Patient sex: M
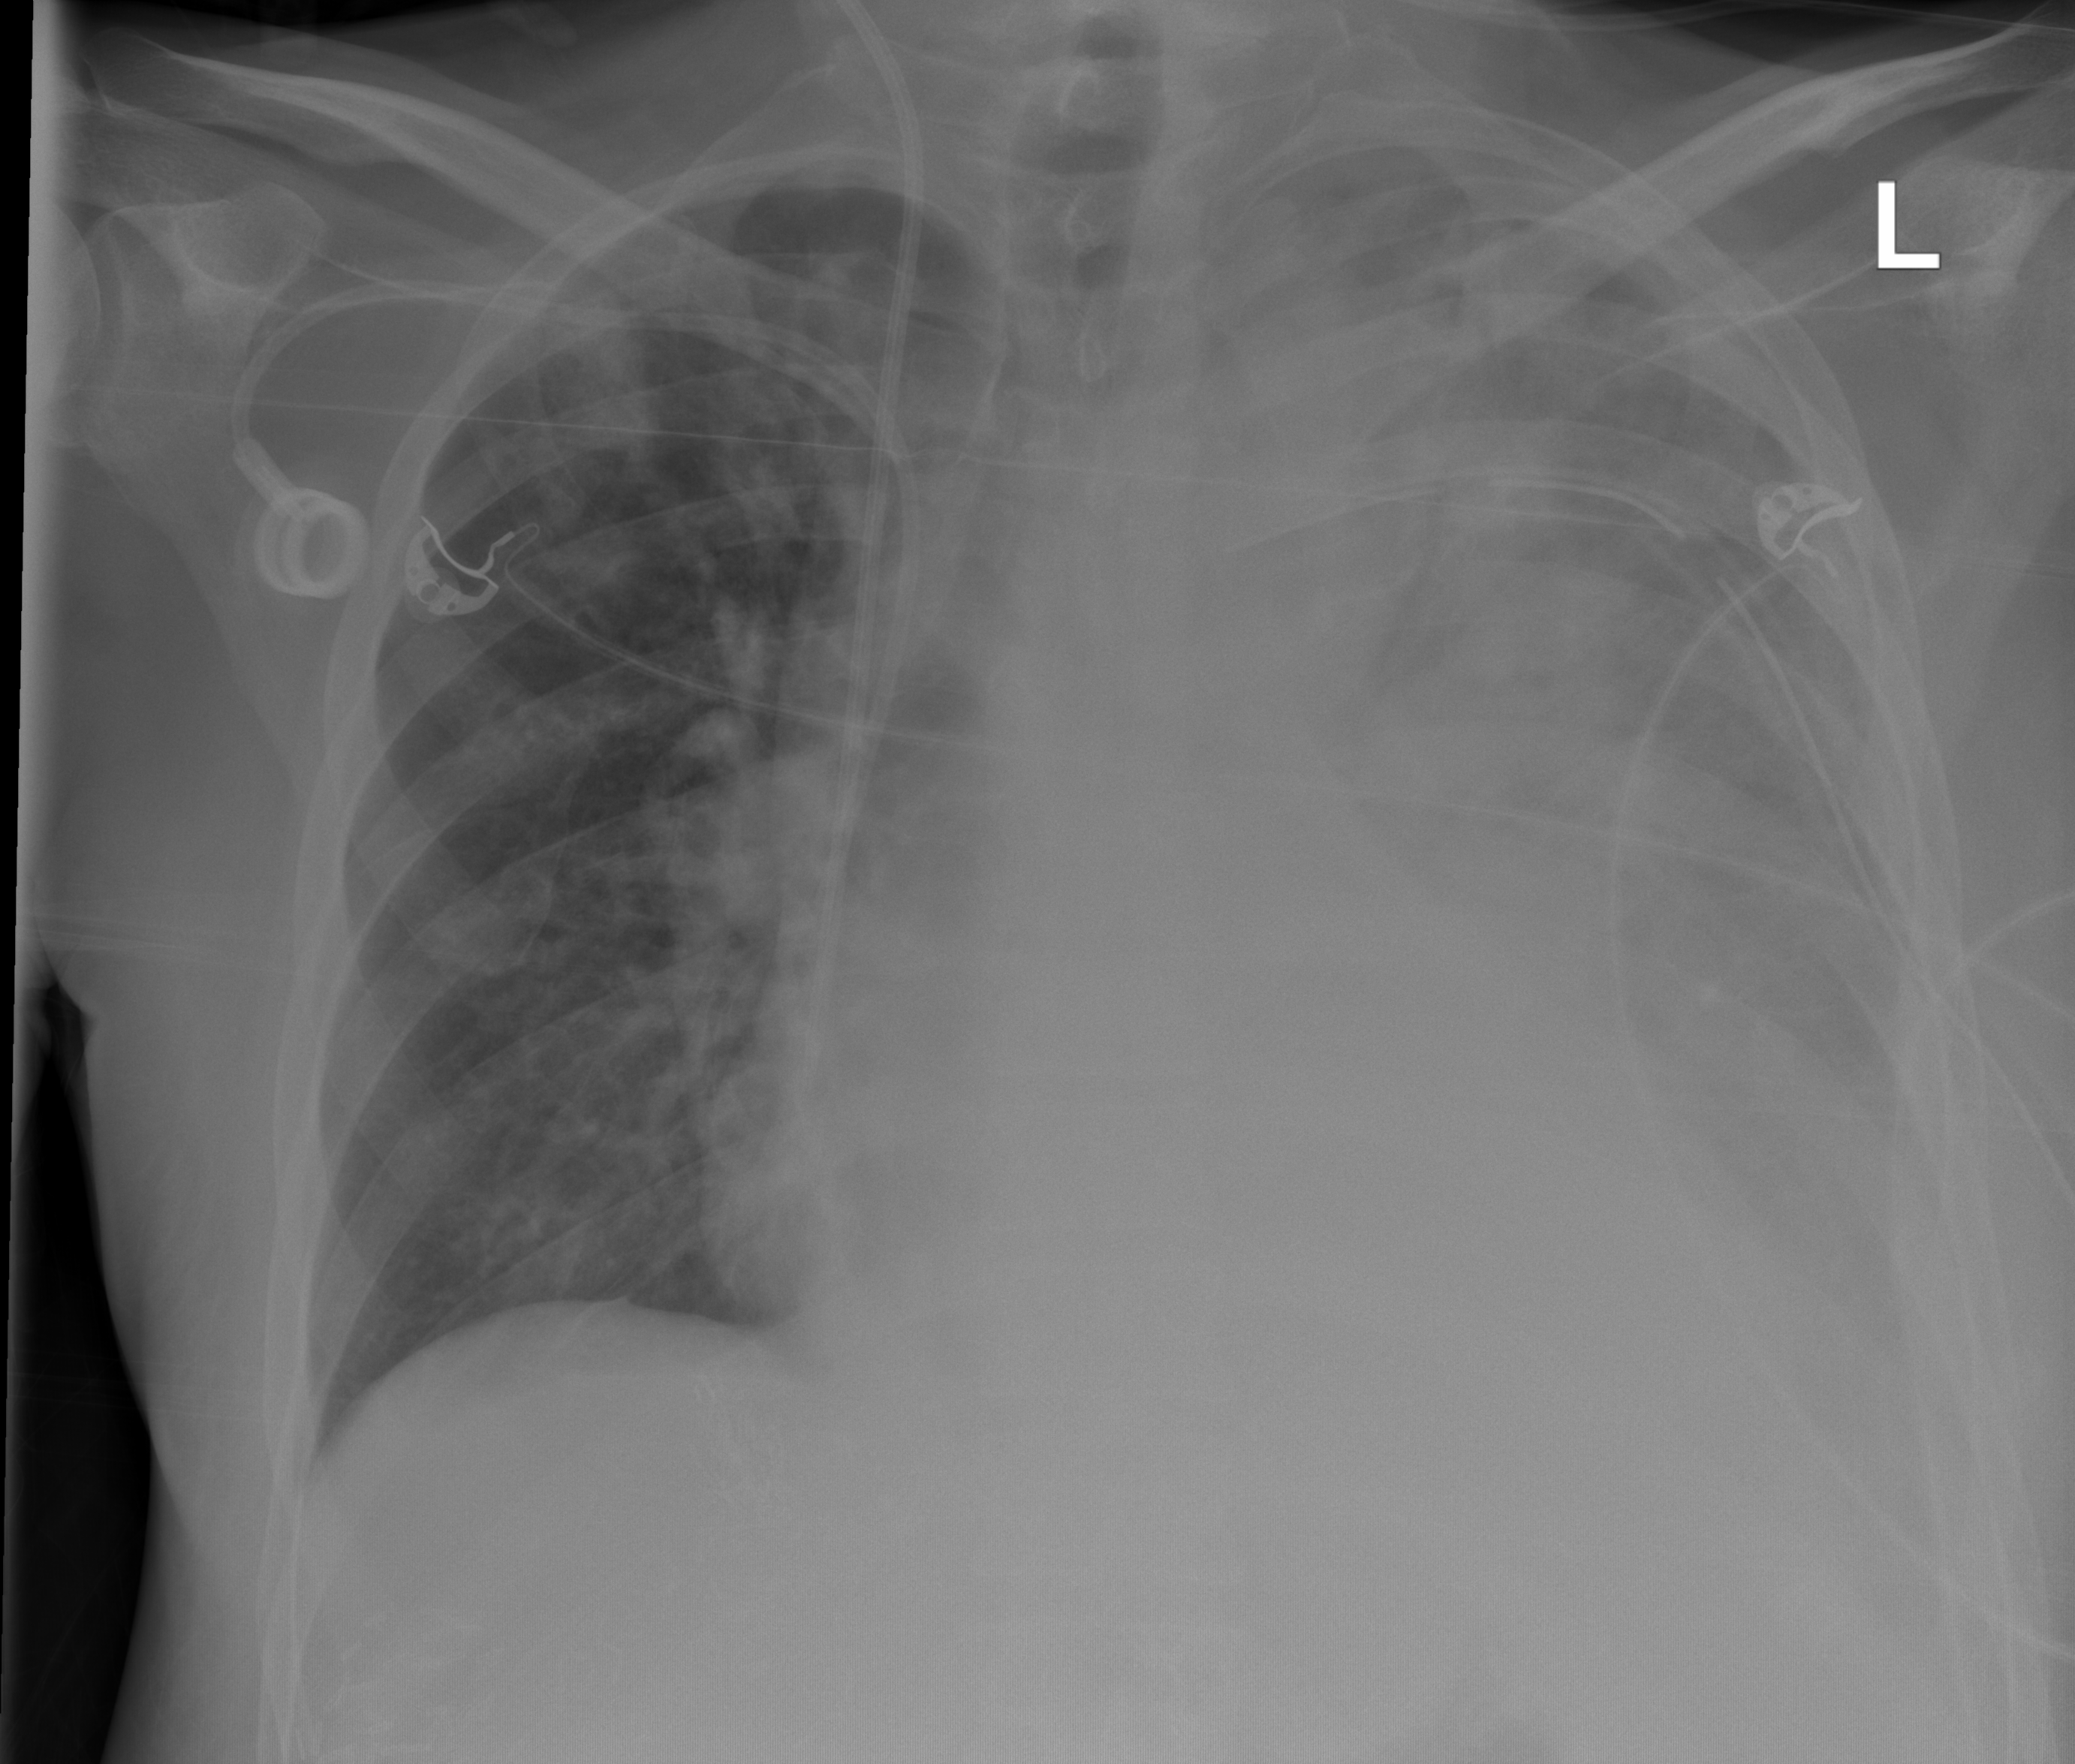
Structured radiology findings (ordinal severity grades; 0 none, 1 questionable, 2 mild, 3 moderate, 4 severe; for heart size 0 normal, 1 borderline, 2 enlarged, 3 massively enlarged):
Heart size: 2
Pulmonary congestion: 2
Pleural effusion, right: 0
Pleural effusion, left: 3
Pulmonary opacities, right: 2
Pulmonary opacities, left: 3
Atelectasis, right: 2
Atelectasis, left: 3